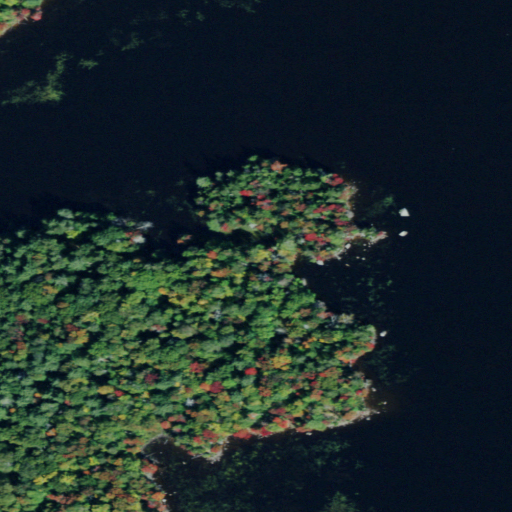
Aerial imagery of cape in New York named Flatiron Point containing open water, deciduous forest, evergreen forest, herbaceous wetlands, and grassland